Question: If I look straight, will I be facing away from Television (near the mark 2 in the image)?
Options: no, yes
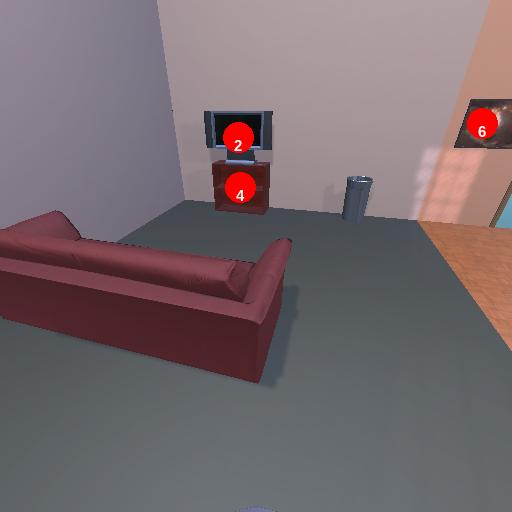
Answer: no